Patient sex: M
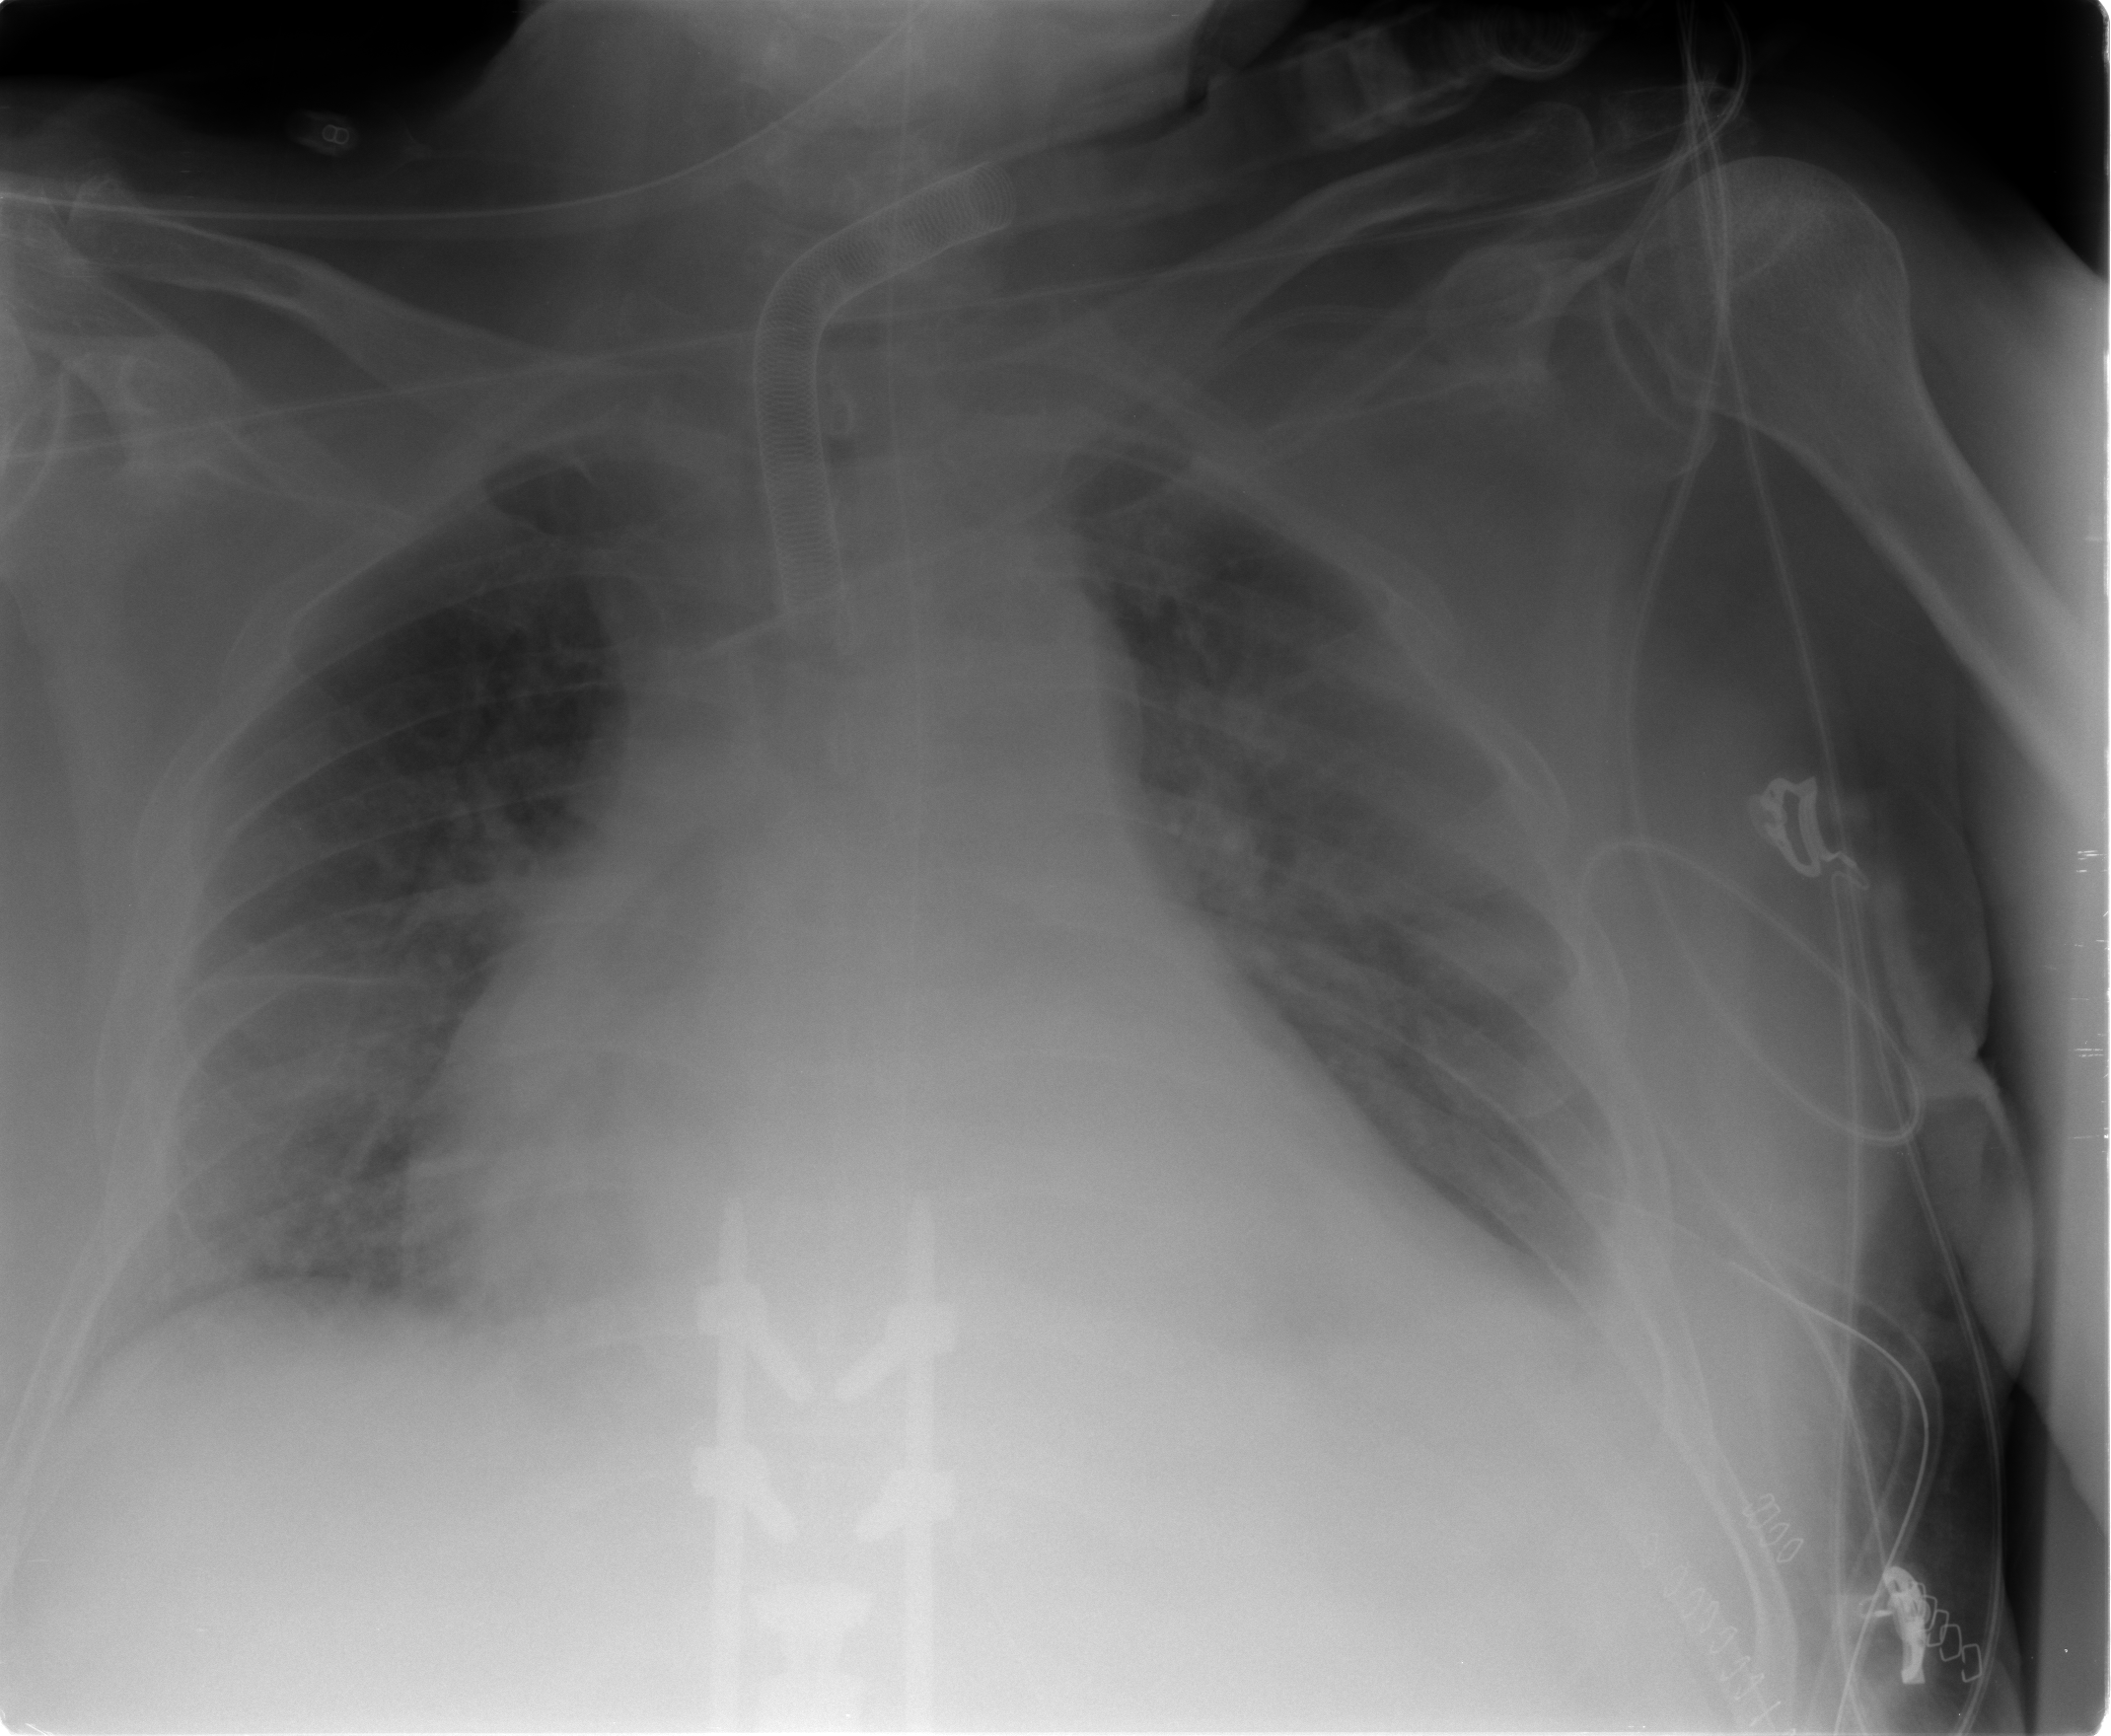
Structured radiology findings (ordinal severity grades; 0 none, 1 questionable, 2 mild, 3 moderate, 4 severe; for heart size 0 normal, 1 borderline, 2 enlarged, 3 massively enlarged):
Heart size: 2
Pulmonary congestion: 2
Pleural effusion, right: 2
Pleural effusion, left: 2
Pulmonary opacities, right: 0
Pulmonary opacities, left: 0
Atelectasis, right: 2
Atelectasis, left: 2